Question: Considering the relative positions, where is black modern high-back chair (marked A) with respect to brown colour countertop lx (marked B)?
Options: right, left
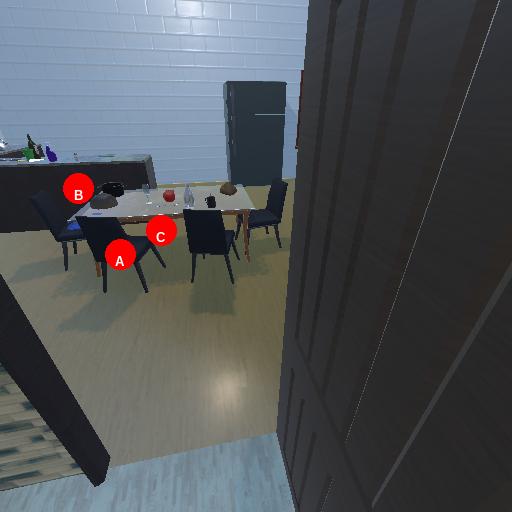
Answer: right